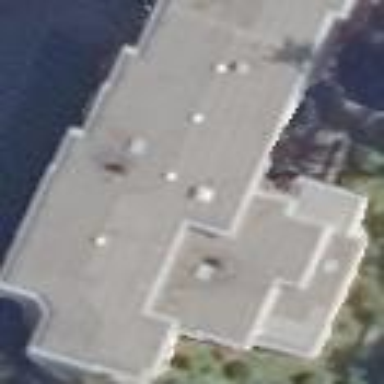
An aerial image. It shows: Apartment building with flat roof.